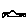
Label: car